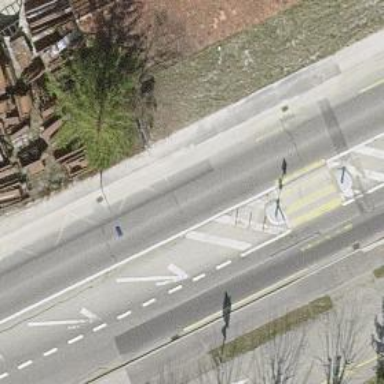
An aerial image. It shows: Platform at road intersection with raised kerb.